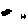
Label: bird